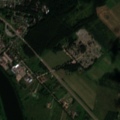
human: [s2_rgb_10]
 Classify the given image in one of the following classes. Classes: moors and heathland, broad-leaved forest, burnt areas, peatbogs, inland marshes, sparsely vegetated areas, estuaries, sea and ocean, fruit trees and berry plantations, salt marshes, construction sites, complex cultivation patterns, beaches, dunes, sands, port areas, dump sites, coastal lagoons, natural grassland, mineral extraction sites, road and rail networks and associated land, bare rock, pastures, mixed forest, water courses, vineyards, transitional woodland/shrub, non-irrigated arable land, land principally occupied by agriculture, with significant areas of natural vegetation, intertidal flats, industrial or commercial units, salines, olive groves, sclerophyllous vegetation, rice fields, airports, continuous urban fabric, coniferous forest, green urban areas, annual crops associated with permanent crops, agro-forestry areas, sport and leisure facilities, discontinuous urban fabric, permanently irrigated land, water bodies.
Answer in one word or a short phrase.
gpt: discontinuous urban fabric, pastures, complex cultivation patterns, coniferous forest, transitional woodland/shrub, water courses